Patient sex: F
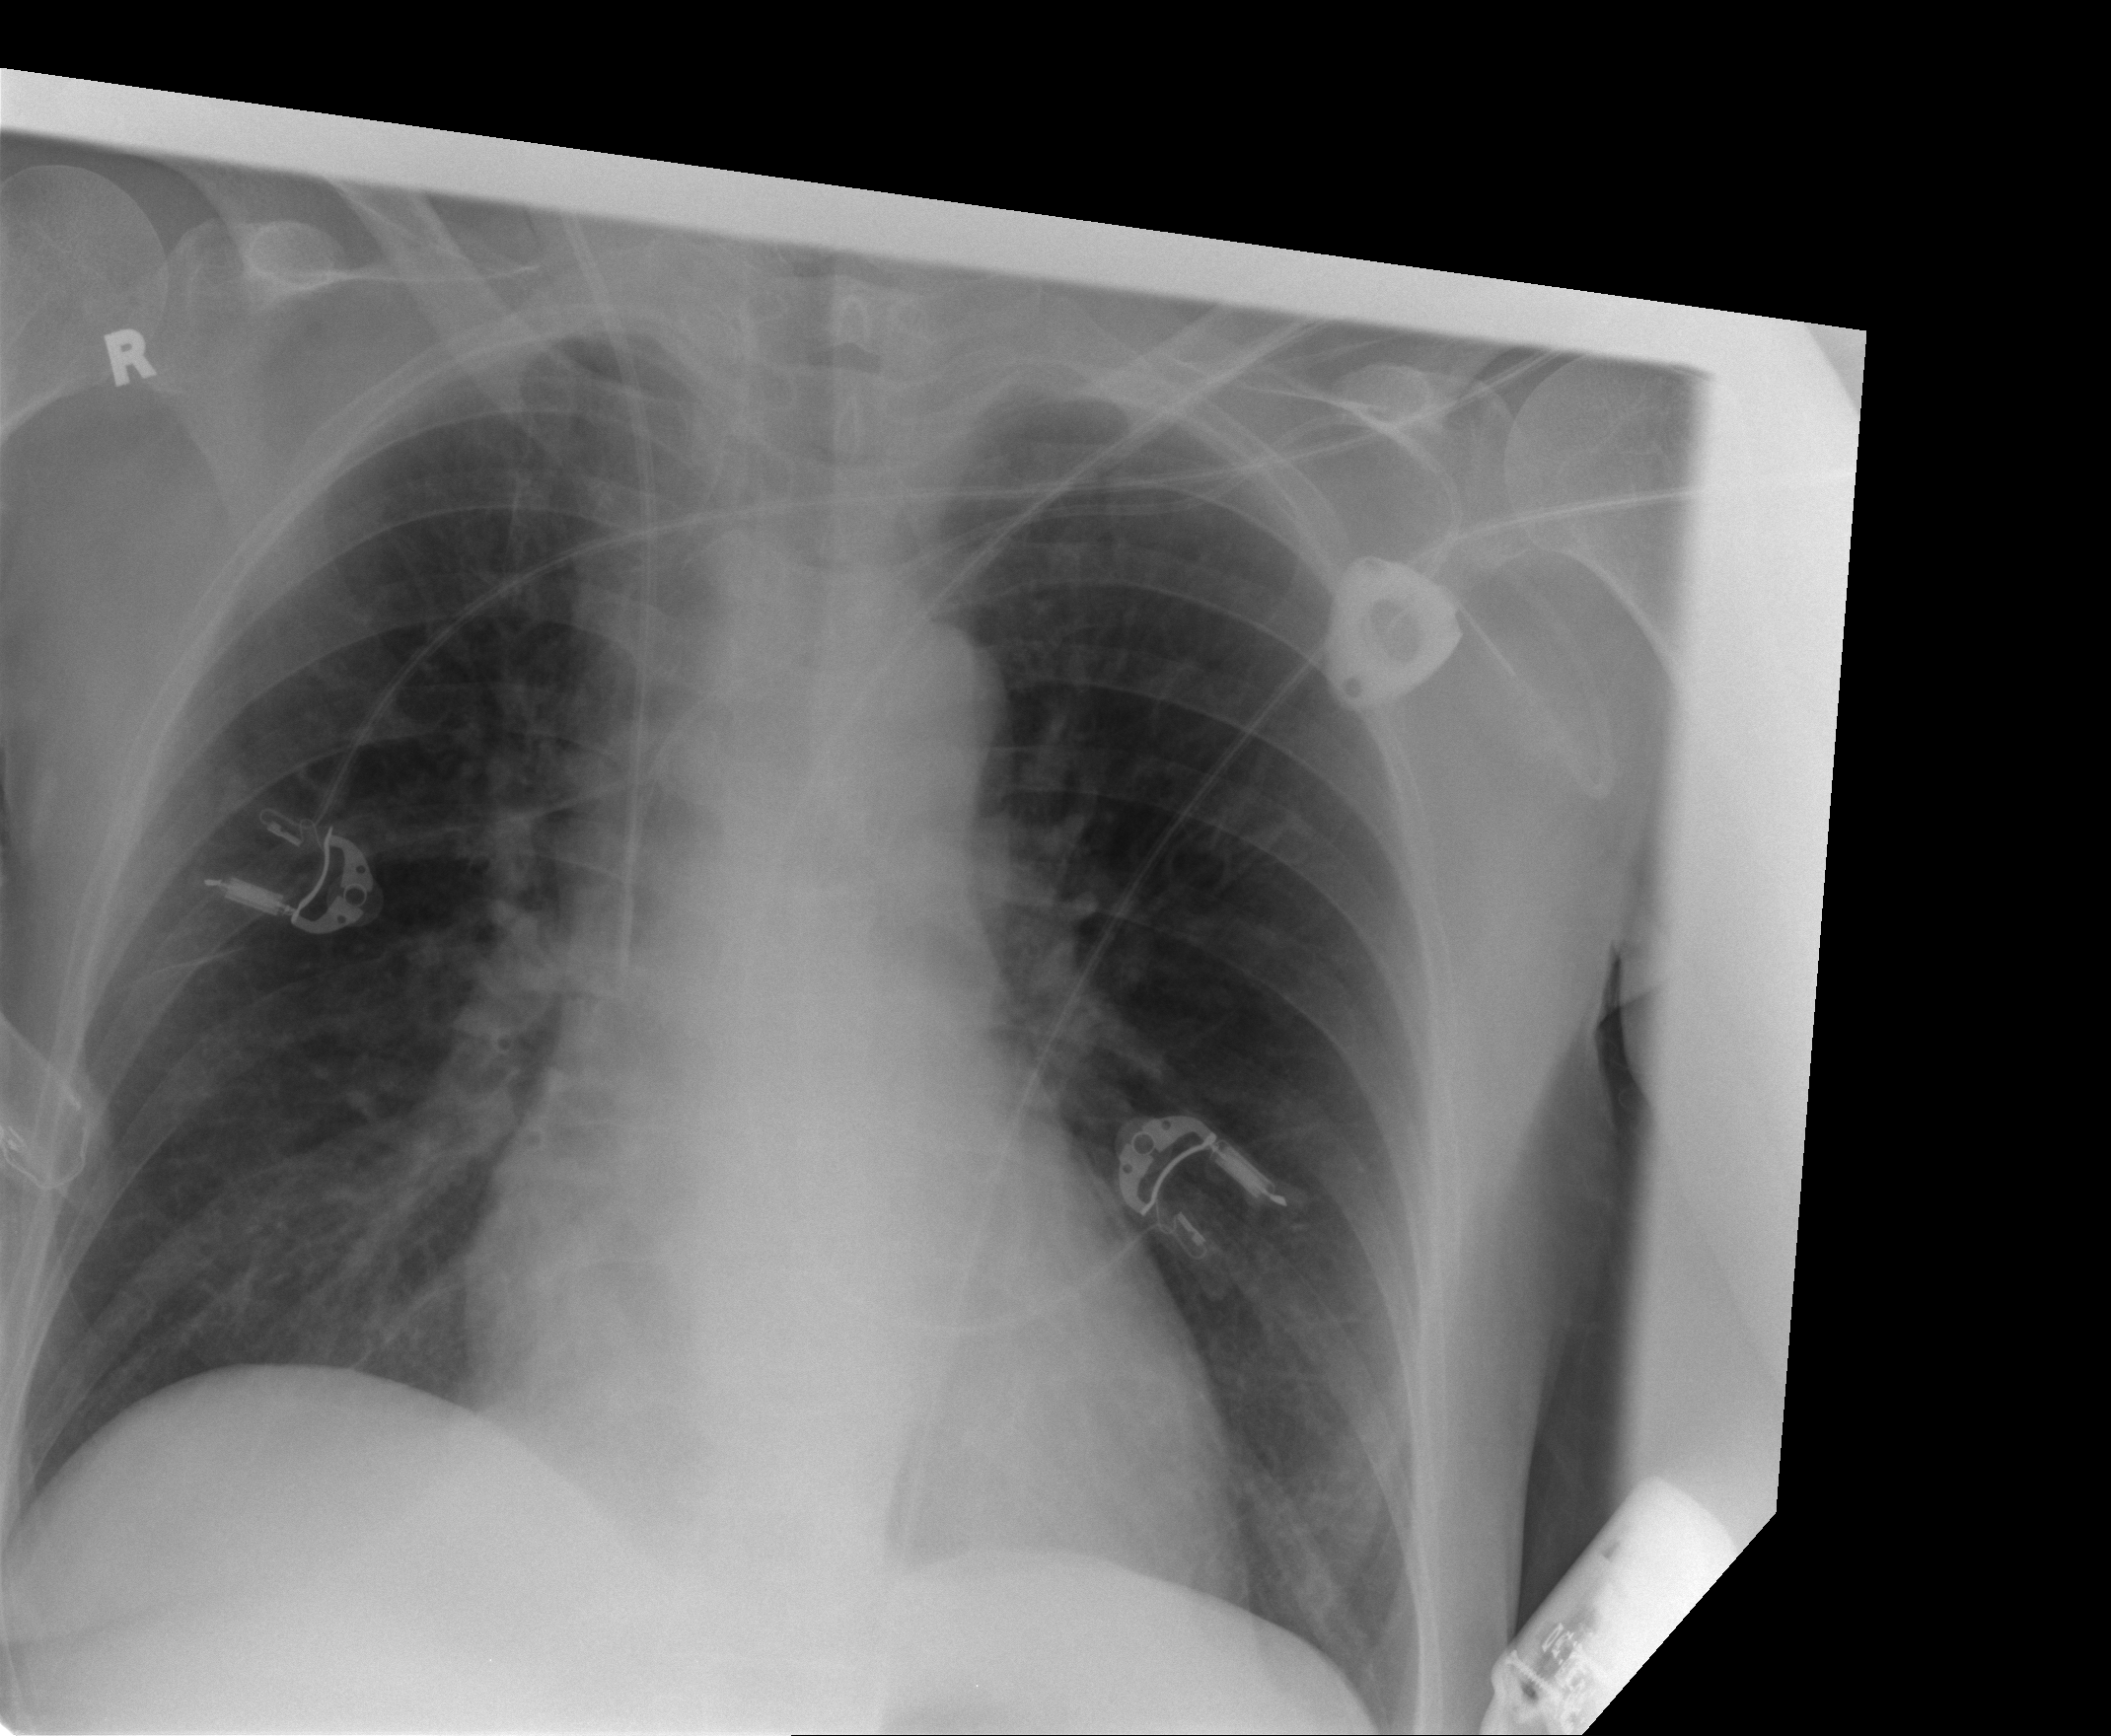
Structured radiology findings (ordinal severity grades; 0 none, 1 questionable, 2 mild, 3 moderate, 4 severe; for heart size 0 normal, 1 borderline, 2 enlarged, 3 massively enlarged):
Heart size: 1
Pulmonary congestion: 2
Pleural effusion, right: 0
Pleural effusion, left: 0
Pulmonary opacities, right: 0
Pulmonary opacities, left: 0
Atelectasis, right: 0
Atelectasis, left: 0